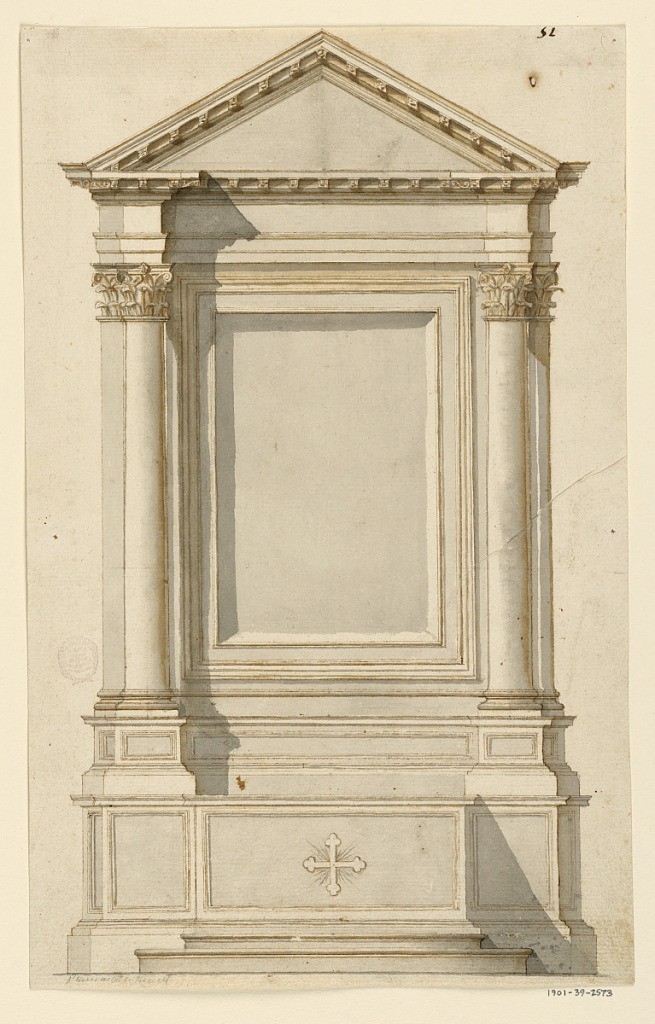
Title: Project for an altar
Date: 1775–1780
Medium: Pencil, pen, sepia, brush and grey water color on paper
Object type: Drawing
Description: Vertical composition of an altar with "51" written at the upper edge